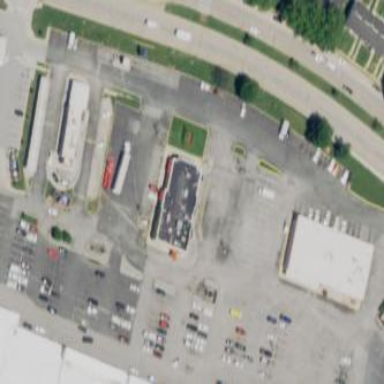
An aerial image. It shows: Retail area.